Question: I am trying to display a textarea with an icon to the right like this :

The textarea value is always set at 100% and needs to span the full screen width minus the icon width on different devices.The problem is that the icon is getting cut off because the textarea is taking up all the space.
I'd love to use the calc() function (to subtract 100% - icon width) but we need to support earlier versions of android and iOS.
I could absolutely position the icon span to the right but it cannot overlay the textarea because of the possibility of scrollbars appearing in the textarea. I was hoping to add a margin to the right of the textarea along with border-box so there would be space to fit the icon while the textarea still takes up 100% width. This is not working as expected.
I cannot change the HTML structure except for adding/removing classes. Please see fiddle below.
'''
<div>
<textarea></textarea>
<span class="icon-container">
<span class="icon"></span>
</span>
</div>
'''
<URL>
Thank you for any help
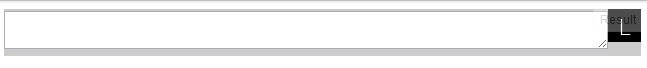
Answer: You could give some padding-right to the container
<URL>
'''
.container {
padding-right: 32px;
}
'''